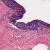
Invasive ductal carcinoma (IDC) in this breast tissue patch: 0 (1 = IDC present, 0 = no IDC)